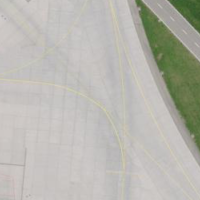
EUNIS habitat code: 57
Species observed at this site:
Potentilla recta